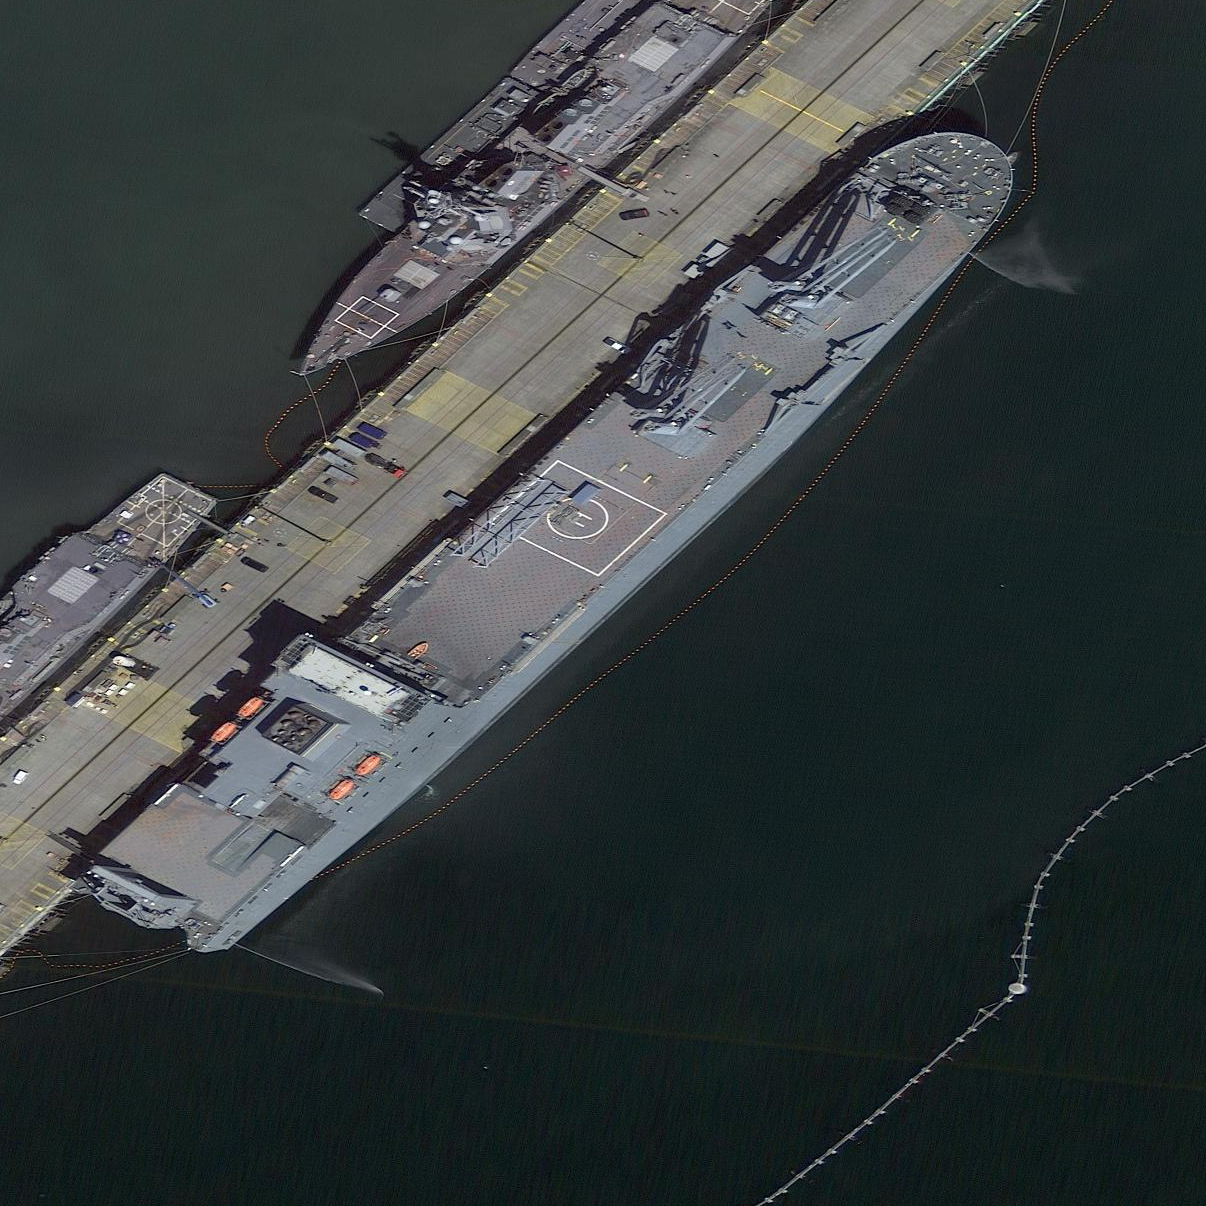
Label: civil